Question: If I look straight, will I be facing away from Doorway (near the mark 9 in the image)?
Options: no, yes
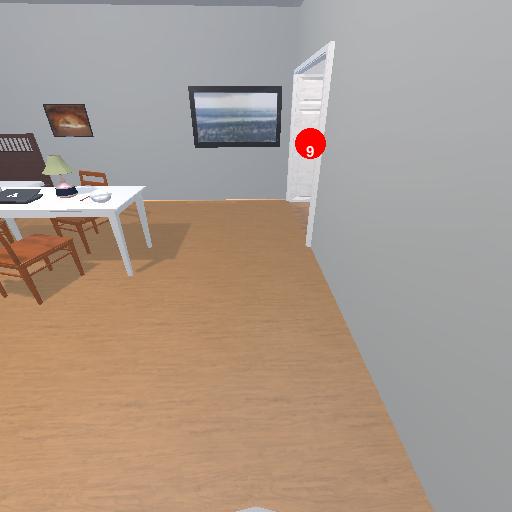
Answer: no